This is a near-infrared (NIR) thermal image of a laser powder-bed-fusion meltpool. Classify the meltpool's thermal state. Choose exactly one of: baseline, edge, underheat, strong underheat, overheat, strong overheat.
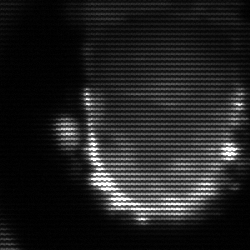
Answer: baseline